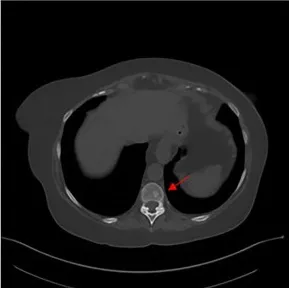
Computed tomography images of disseminated coccidioidomycosis lesions. And after 4 months of fluconazole treatment in April 2021.
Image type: radiology (ct)